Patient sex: M
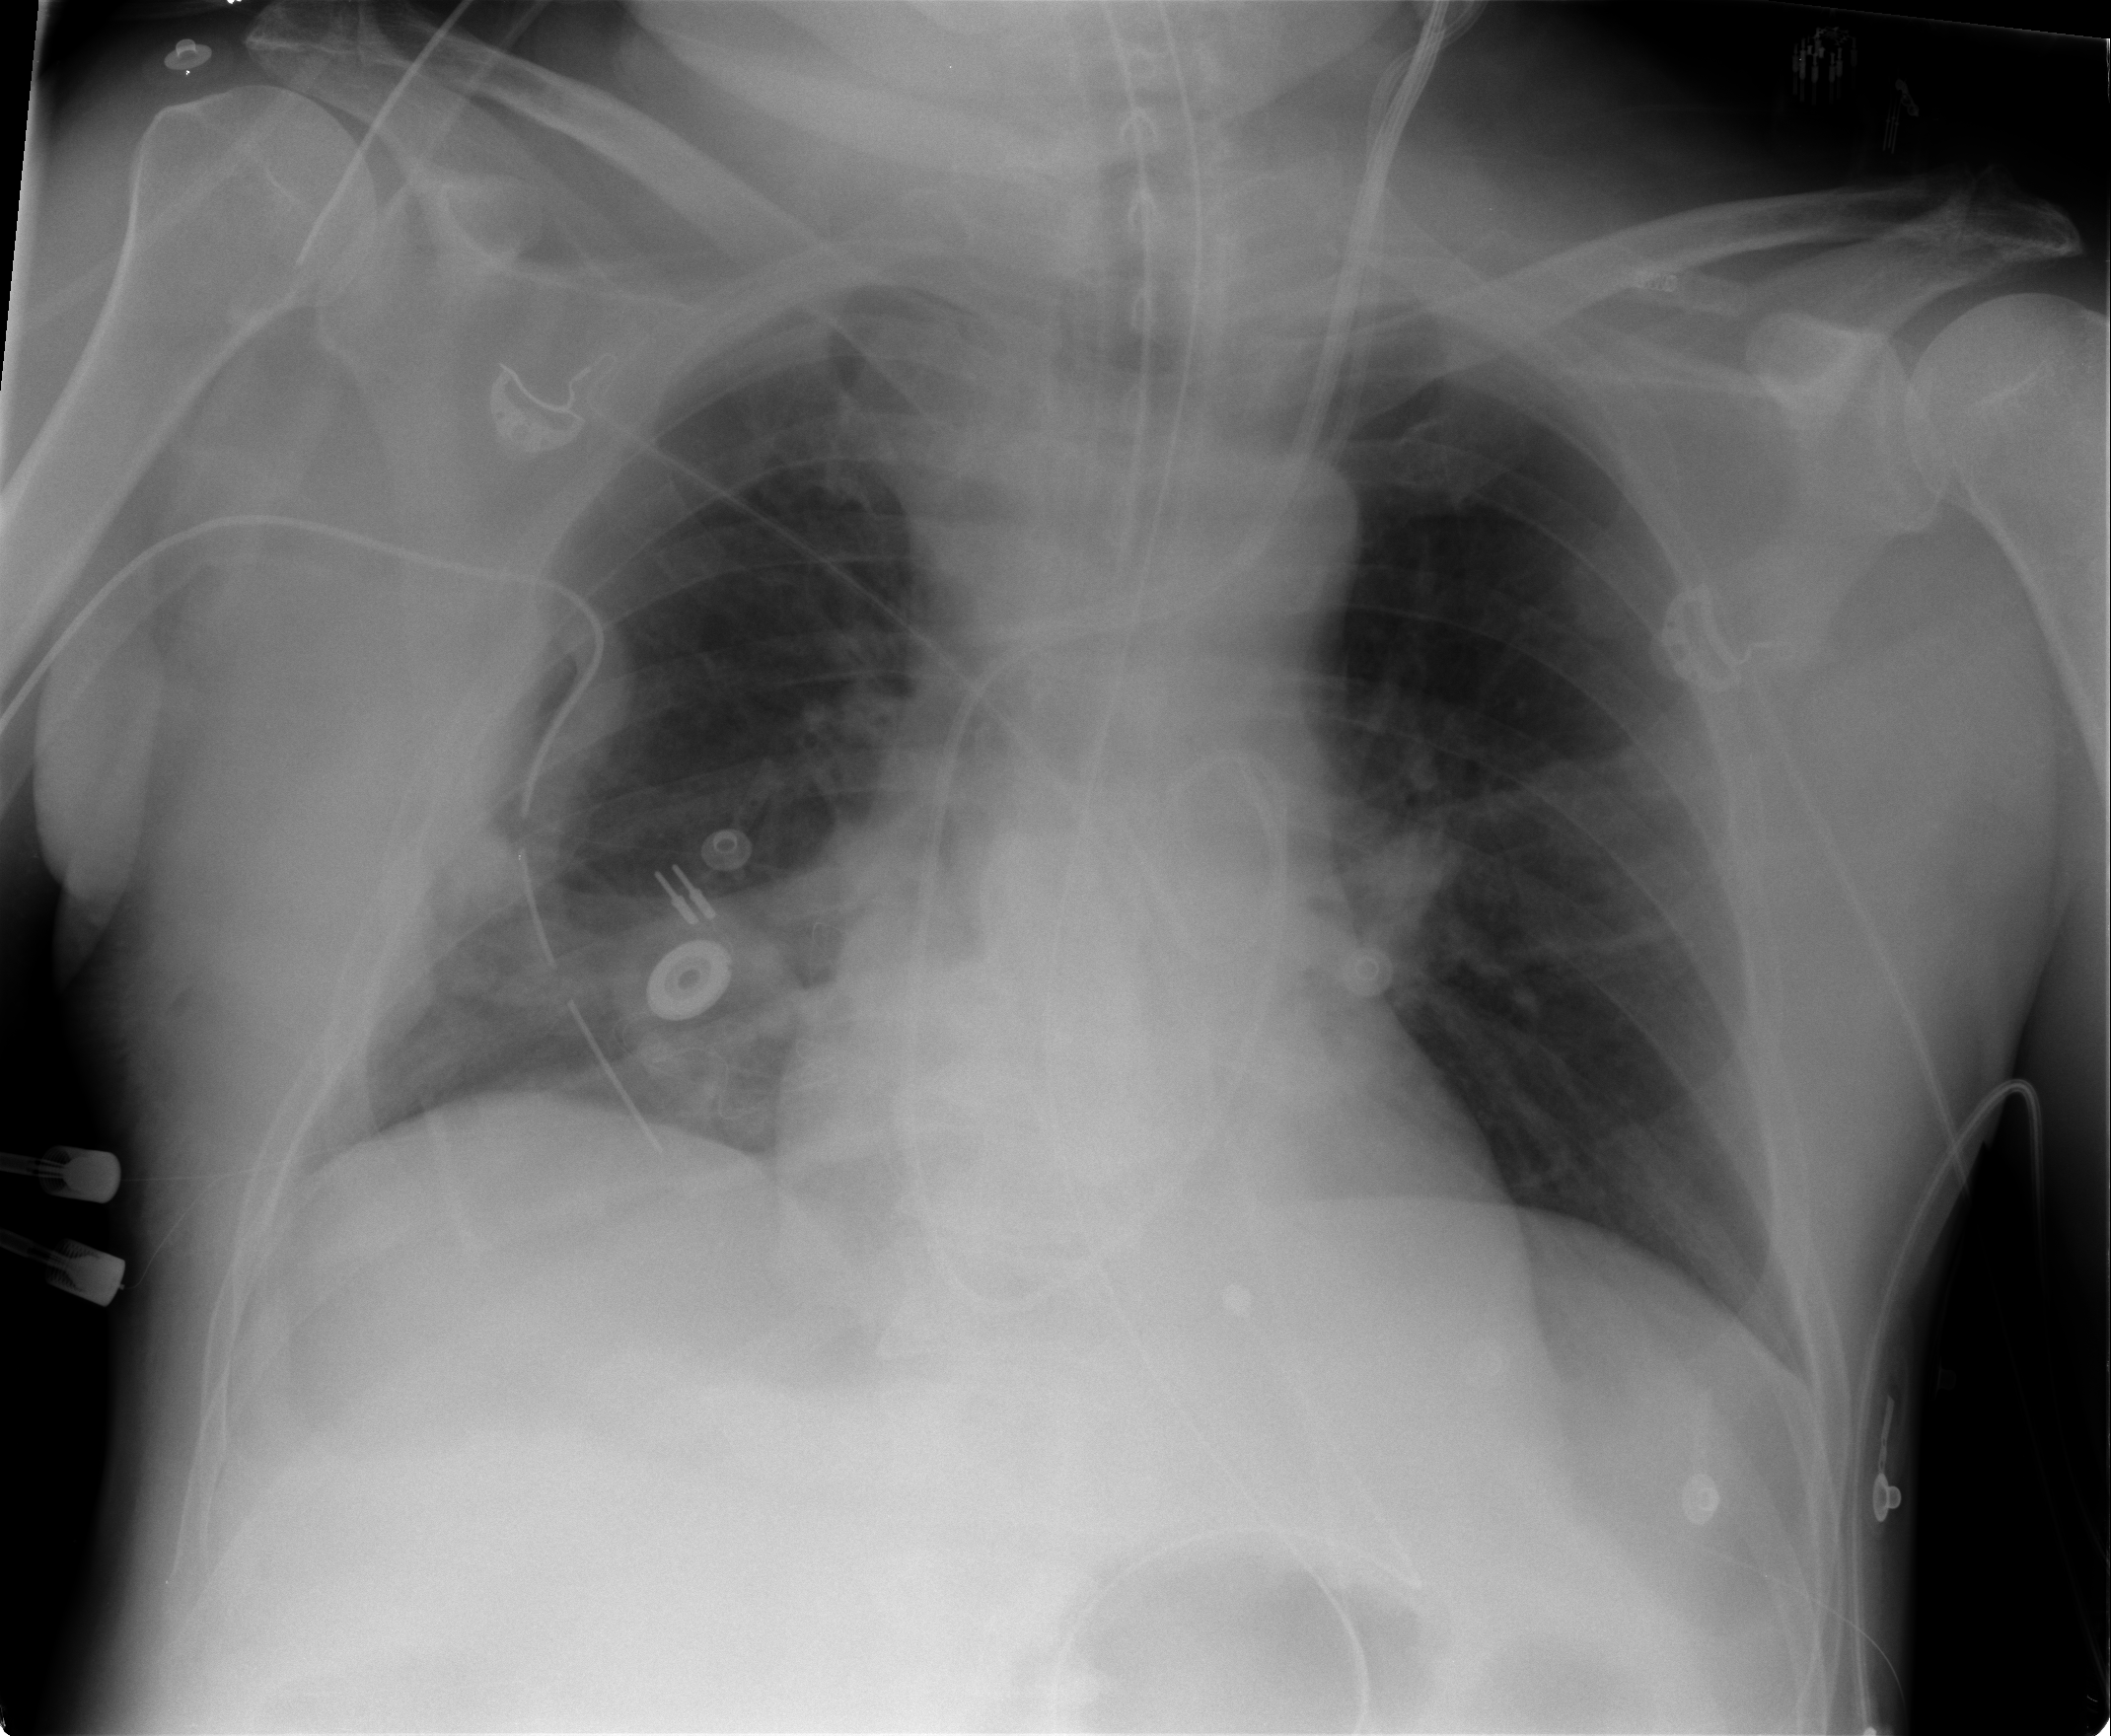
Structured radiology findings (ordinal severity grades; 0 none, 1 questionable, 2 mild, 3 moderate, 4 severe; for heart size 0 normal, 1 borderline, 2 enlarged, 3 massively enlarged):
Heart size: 1
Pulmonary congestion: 2
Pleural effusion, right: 0
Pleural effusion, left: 0
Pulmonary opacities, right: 2
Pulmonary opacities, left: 0
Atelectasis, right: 2
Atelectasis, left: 0